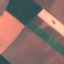
Land use / land cover class: AnnualCrop